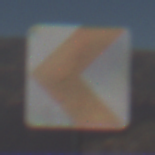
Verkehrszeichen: RichtungstafelnInKurvenKleinRechts
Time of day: Midday
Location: Outdoor (Nature)
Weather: Clear
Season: NotSpecified
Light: Natural